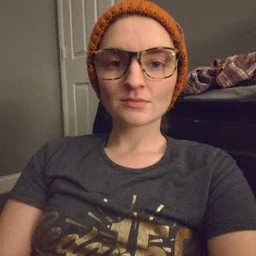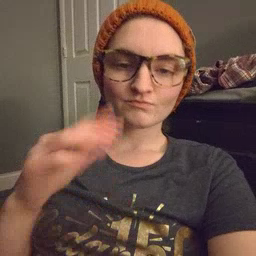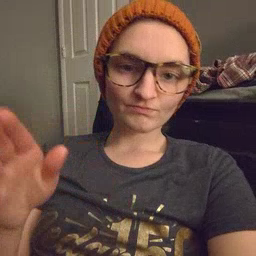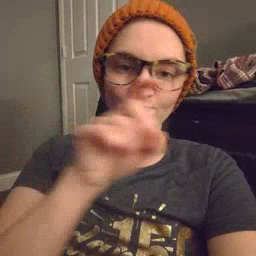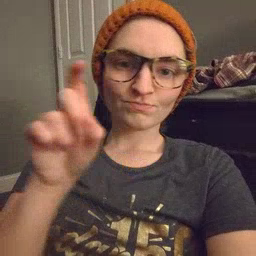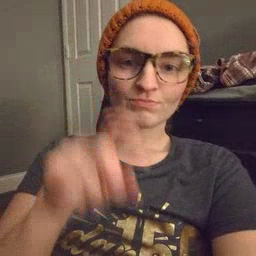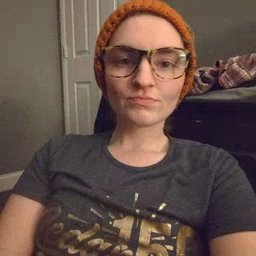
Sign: closet